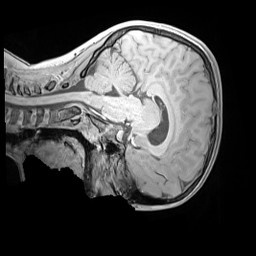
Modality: MP2RAGE
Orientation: sagittal
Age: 10
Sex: male
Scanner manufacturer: siemens
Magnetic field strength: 3 T
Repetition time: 4 s
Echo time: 0.00303 s